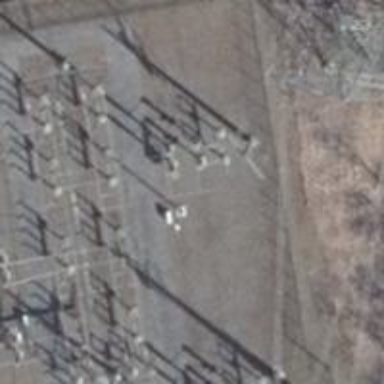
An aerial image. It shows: Power line in the image.